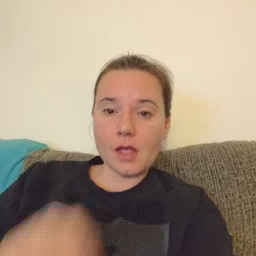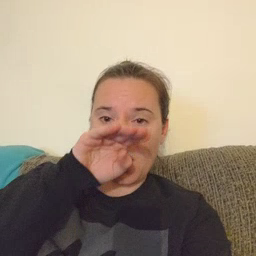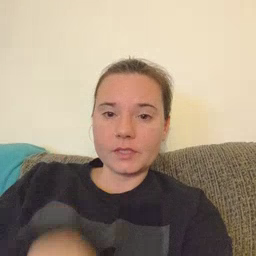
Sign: elephant